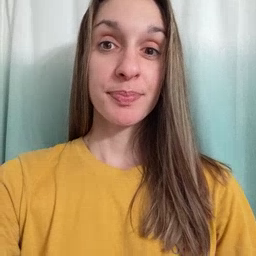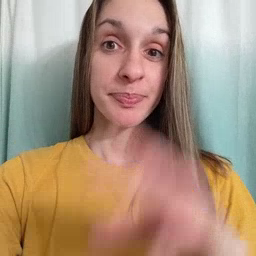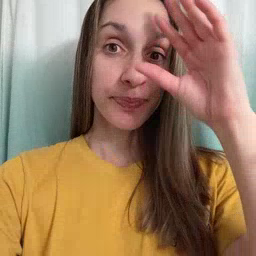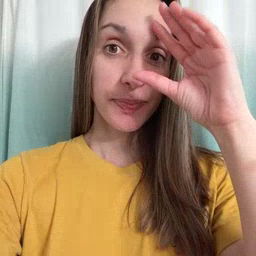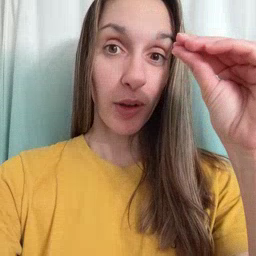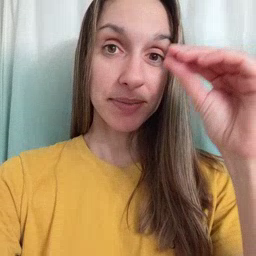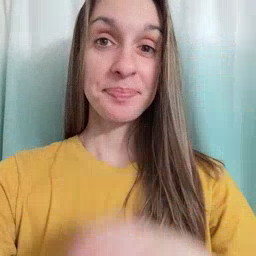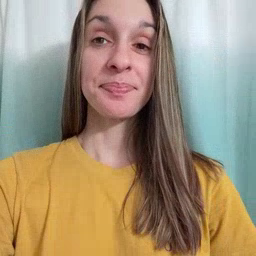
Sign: boy